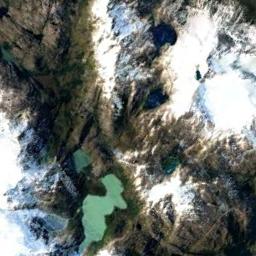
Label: snowberg